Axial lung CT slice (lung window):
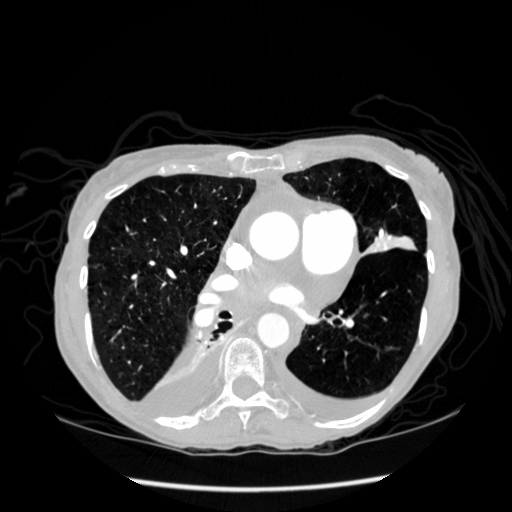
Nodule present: no